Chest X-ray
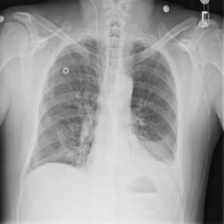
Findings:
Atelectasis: positive
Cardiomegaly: negative
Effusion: negative
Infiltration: negative
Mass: negative
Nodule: negative
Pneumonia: negative
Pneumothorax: negative
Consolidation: negative
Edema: negative
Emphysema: negative
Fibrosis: negative
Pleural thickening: negative
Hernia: negative